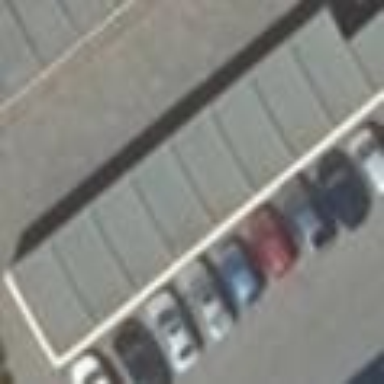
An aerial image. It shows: Group of garages.